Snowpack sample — Loveland Pass, Silver Plume, Colorado, USA (2/11/26, 12:00 PM MST)
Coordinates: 39.663, -105.886
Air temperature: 35 °F
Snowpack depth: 82 cm
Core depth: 30 cm
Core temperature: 28.4 °F
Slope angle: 13°, slope face: 12°
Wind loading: high
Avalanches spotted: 1
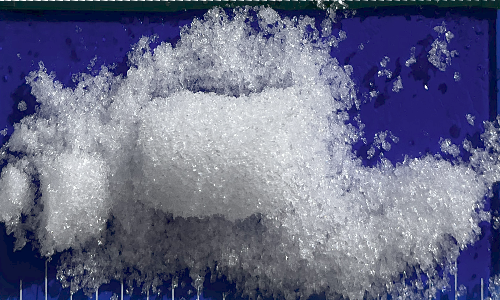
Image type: core
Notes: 1 small avalanche spotted on the north side of the bowl, lots of wind loading